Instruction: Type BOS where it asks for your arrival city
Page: home
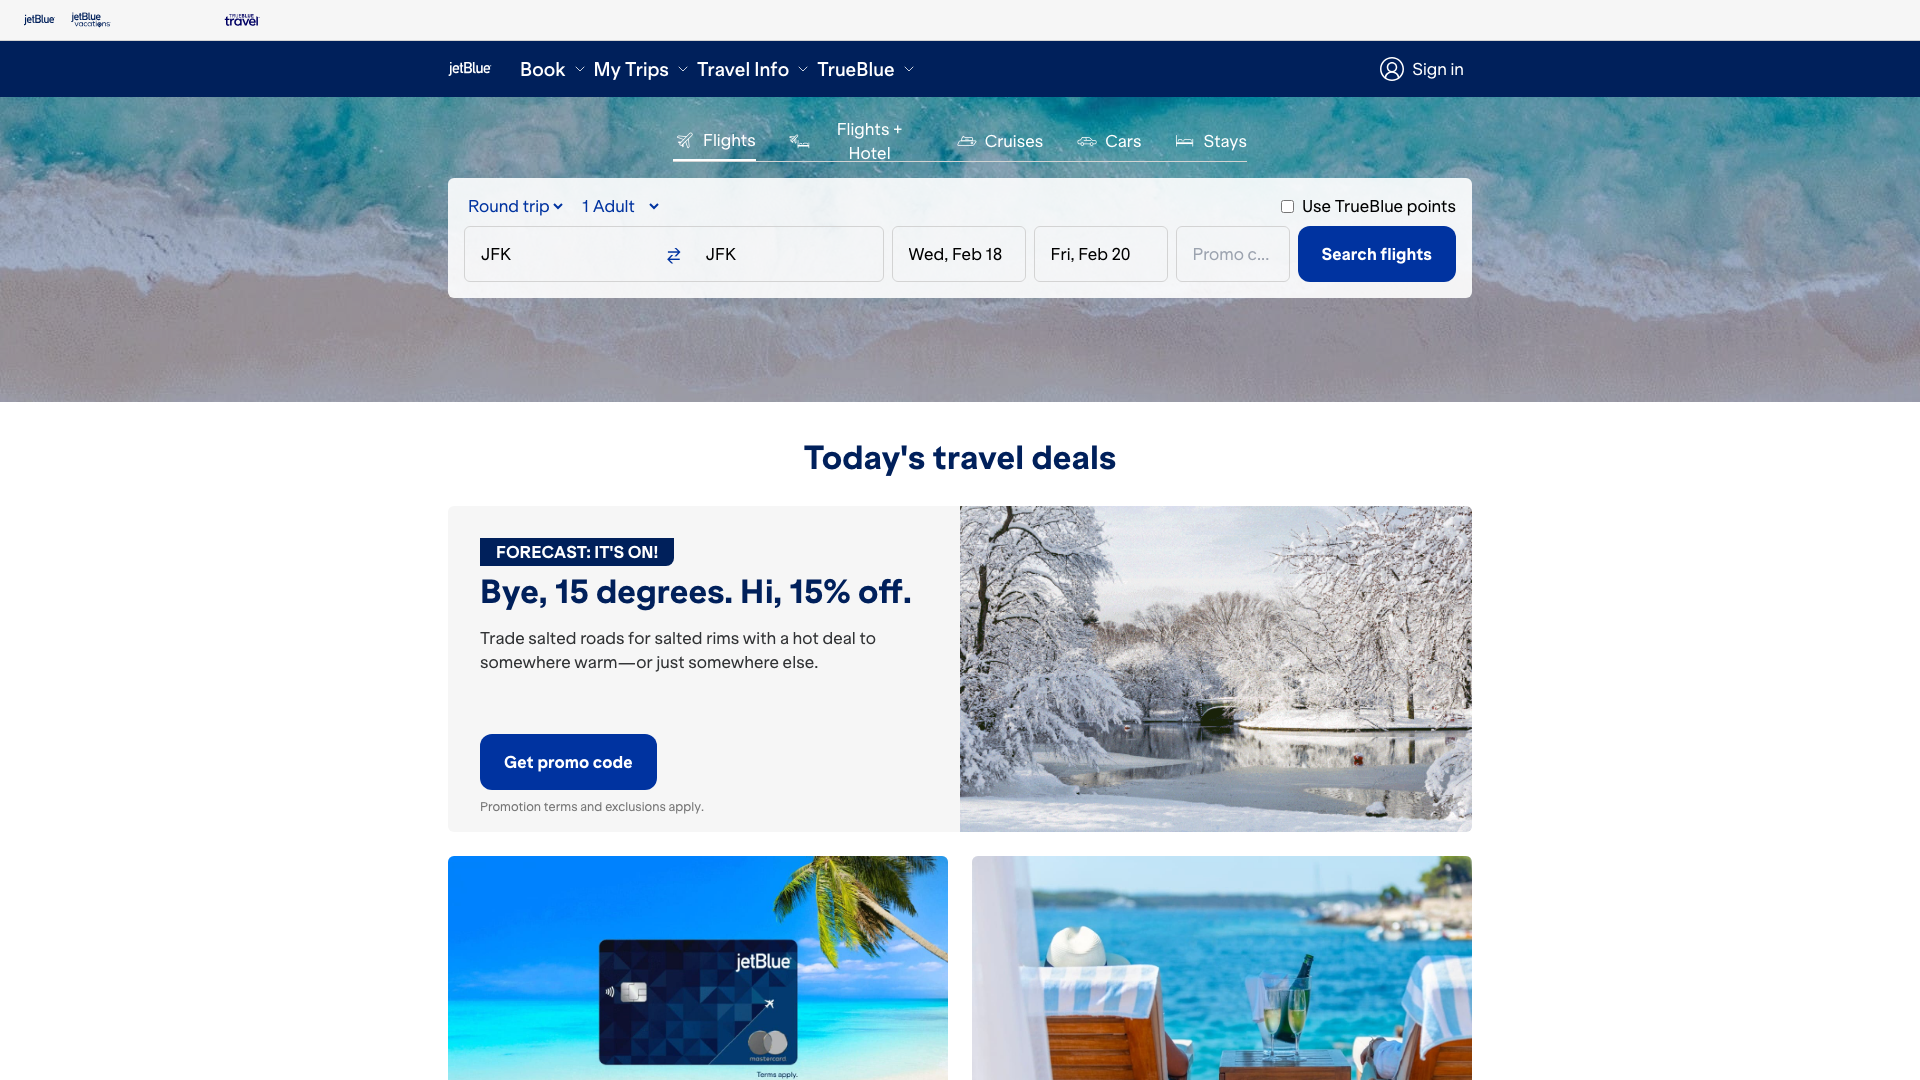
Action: type